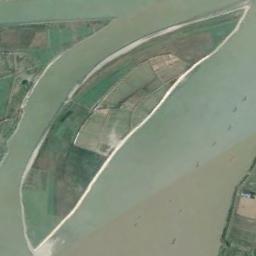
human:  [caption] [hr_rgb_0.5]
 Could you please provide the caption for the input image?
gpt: A shuttle-shaped island surrounded by turquoise waters between the two banks  The island is a green and yellow-brown field .

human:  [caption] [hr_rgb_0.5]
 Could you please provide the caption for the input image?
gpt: The island is like a pair of wings .

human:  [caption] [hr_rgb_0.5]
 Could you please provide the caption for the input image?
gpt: The island is surrounded by water .

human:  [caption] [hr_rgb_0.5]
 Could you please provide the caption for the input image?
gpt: The central island has some farmland and the color of the river is yellow .

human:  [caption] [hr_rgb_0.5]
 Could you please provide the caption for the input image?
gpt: There are many farmlands on the island in a river .